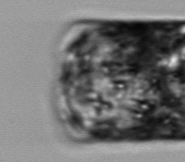
Label: Guinardia_flaccida